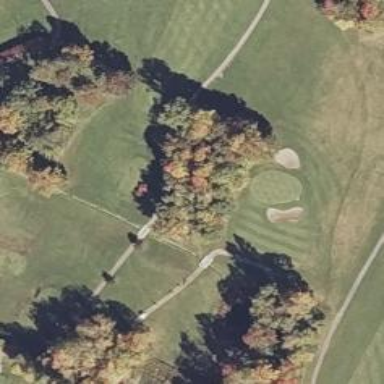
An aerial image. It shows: Service road used as golf cart path.